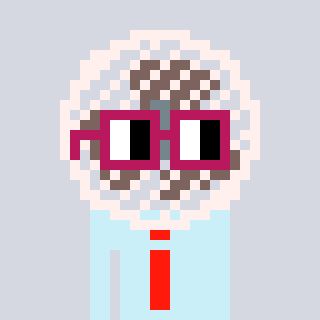
a pixel art character with square dark red glasses, a fan-shaped head and a cold-colored body on a cool background